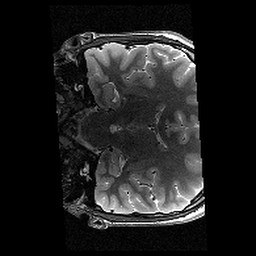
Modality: T2w
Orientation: coronal
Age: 13
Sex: male
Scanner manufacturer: siemens
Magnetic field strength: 3 T
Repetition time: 9.23 s
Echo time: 0.067 s